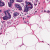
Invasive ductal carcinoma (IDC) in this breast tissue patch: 0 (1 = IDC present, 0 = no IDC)